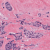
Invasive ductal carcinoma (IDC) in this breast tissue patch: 1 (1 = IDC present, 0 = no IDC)